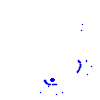
Particle: proton